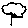
Label: tree